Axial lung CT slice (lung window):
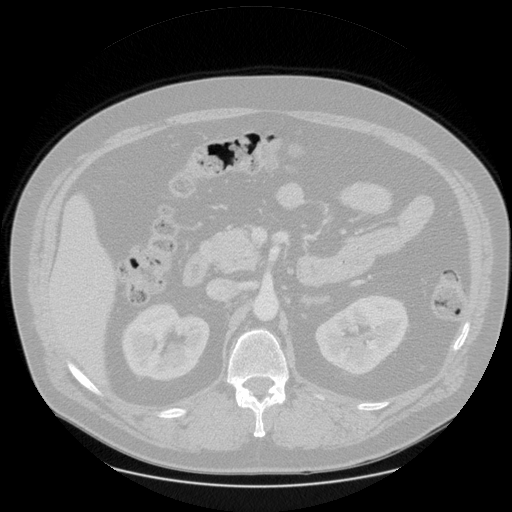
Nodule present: no